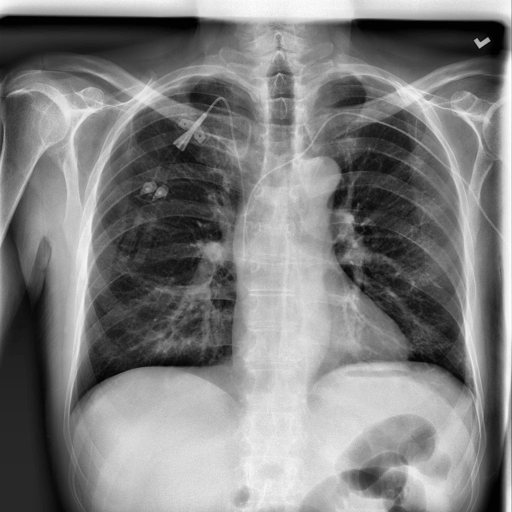
Finding: NORMAL